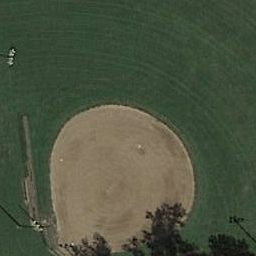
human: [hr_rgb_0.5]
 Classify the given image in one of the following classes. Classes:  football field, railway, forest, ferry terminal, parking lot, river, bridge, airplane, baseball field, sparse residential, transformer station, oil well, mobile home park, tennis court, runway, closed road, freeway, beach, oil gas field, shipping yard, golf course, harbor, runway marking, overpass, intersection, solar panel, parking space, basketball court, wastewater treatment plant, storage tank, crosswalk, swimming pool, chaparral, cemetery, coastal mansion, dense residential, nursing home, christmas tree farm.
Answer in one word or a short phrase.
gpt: baseball field